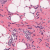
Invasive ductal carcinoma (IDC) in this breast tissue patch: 1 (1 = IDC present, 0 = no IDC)